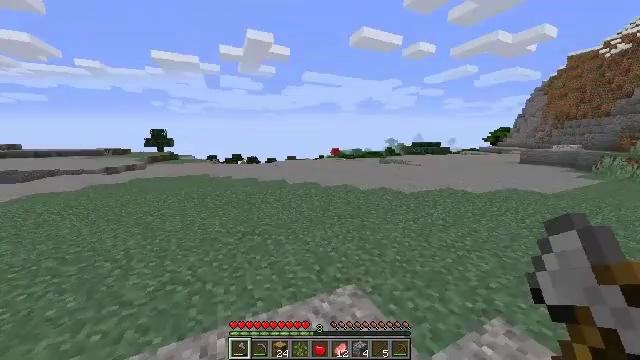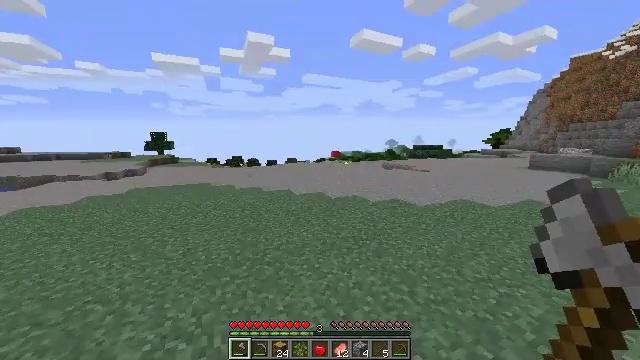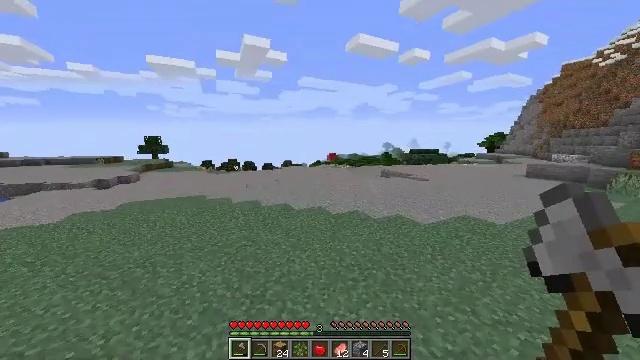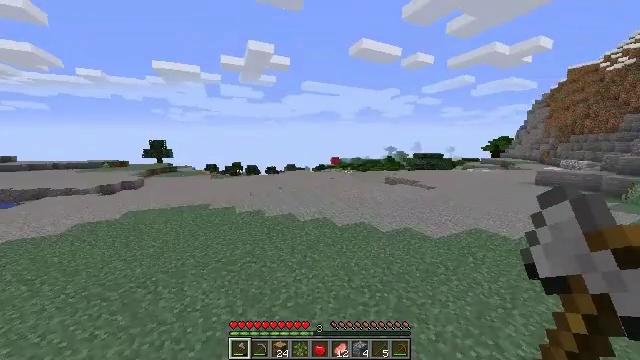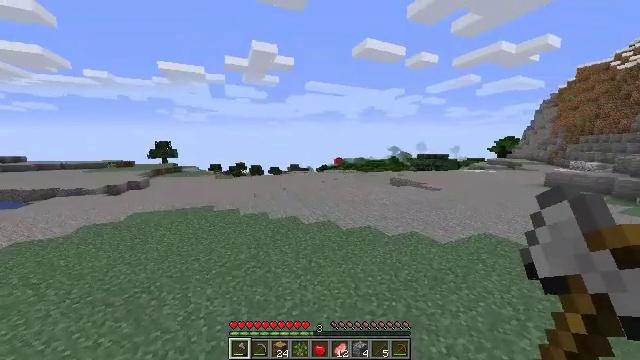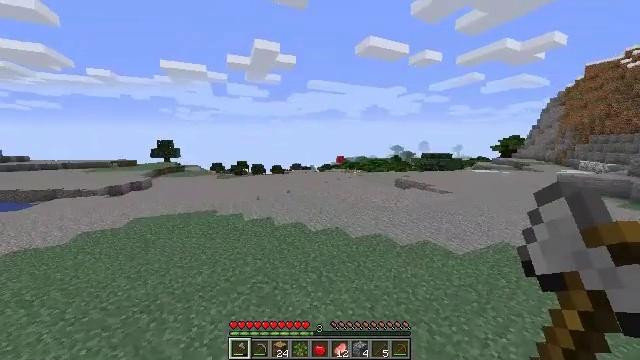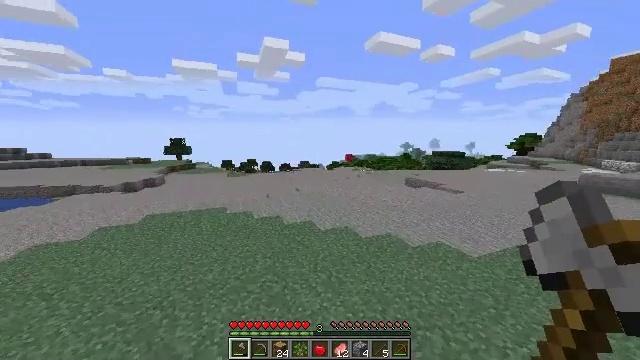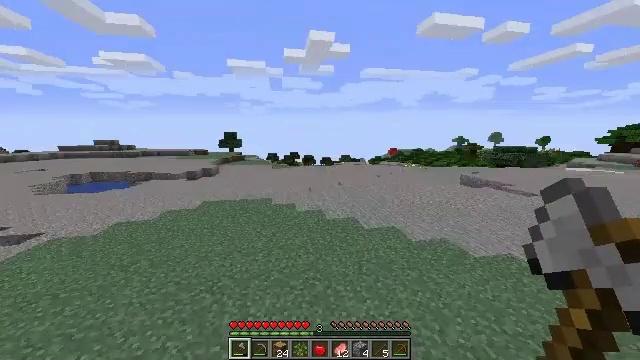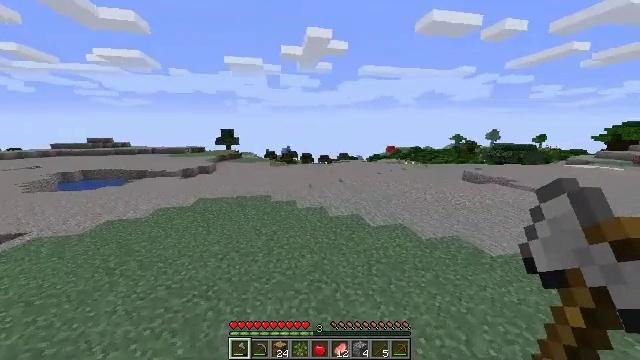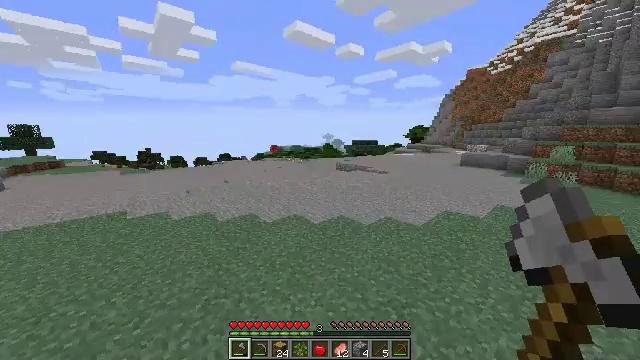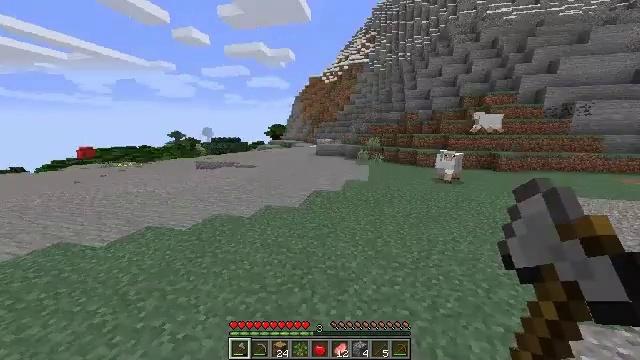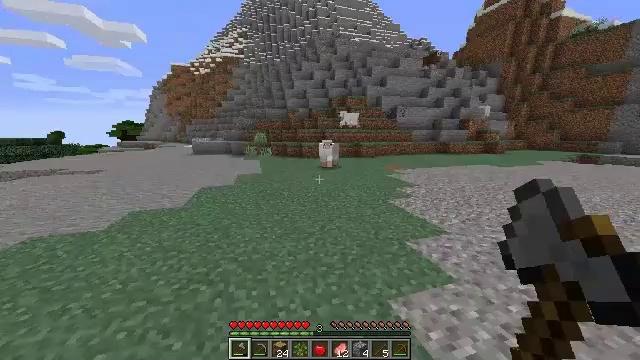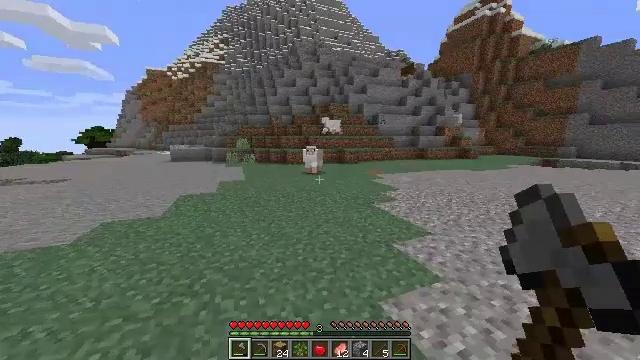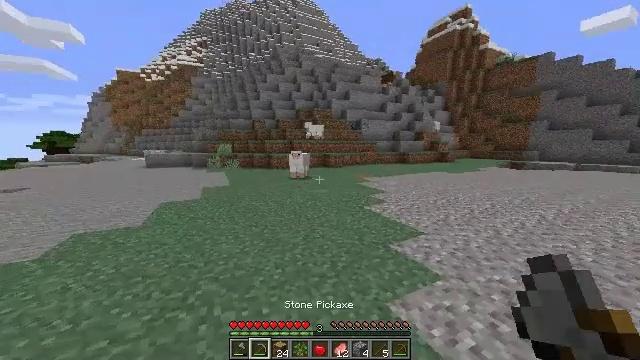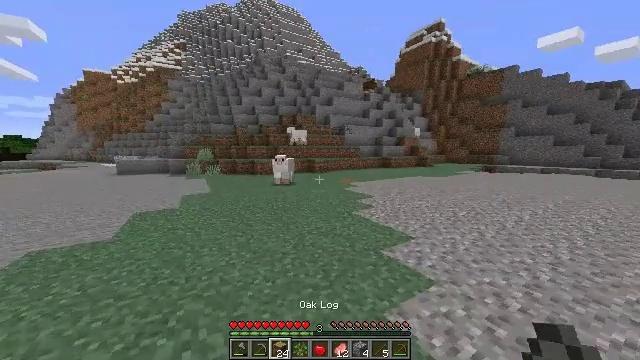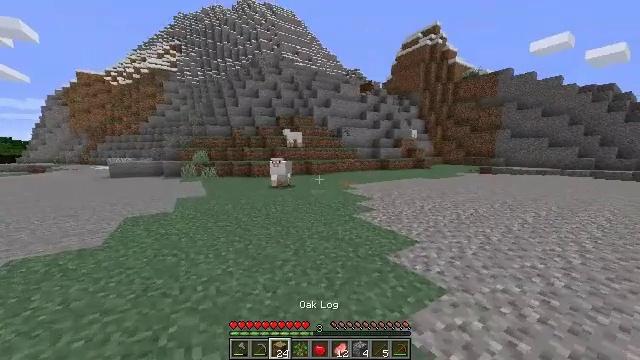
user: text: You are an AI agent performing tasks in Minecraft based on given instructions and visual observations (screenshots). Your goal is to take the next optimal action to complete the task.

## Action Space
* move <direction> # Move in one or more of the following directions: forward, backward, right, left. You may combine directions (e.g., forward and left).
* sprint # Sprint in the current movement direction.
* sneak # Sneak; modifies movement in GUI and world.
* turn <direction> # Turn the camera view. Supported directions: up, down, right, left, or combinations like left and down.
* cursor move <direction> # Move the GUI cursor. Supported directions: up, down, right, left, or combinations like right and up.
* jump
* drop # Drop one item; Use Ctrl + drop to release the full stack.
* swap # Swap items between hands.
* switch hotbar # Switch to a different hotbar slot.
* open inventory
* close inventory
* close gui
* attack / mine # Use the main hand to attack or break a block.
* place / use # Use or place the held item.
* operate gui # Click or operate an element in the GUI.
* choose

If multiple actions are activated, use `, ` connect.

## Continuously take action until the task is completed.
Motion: motion action
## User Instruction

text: Gather coal ore with a pickaxe.
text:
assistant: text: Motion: move forward and move left, jump
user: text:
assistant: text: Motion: move forward and move left, turn right, jump
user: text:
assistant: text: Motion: move forward and move left, jump
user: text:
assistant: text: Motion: move forward and move left, jump
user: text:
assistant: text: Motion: move forward and move left, jump
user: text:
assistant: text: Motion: move forward and move left, turn left, jump
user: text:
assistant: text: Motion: move forward and move left, turn left and down, jump
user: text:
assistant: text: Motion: move forward and move left, jump
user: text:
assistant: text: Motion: move forward, turn right, jump
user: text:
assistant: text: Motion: move forward, turn right, jump
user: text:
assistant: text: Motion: move forward, turn right, jump
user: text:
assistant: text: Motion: move forward, turn right and up, jump
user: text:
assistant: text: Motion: move forward, turn right and up
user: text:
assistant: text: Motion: move forward, turn right and up
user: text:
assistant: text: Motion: move forward
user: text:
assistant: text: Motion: move forward
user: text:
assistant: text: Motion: move forward
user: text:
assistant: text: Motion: move forward
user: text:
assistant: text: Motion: move forward
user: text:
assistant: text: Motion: move forward
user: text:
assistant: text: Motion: move forward
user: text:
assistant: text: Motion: move forward, switch to hotbar 2
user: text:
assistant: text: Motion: move forward, turn left and up, switch to hotbar 2
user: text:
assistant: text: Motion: move forward, turn up, jump, switch to hotbar 2
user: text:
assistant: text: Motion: move forward, turn left, jump
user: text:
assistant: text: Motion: move forward, turn left and up, jump
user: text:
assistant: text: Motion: move forward, turn right and up, jump
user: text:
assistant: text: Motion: move forward, turn right and up, jump
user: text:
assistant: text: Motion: move forward, turn right and up, jump
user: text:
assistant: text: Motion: move forward, turn right and up, jump